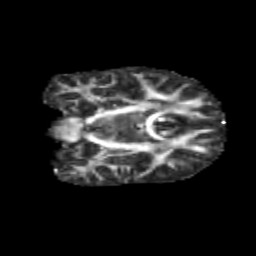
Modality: FA
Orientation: coronal
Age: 9
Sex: male
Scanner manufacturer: siemens
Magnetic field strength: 3 T
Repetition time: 3.8 s
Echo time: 0.07 s